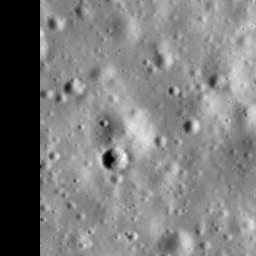
Host type: hard_negative
Lunar coordinates: latitude -3.129, longitude -168.283